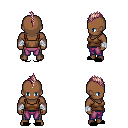
a pixel art fantasy rpg character, male body template, human, dark skin, brown pirate shirt, magenta pants, white blonde mohawk hairstyle, white cloth bandages, black slippers, four views (front, back, left, right), 2x2 character sprite sheet, small pixel art, hard edges, no anti-aliasing